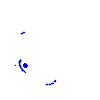
Particle: pion